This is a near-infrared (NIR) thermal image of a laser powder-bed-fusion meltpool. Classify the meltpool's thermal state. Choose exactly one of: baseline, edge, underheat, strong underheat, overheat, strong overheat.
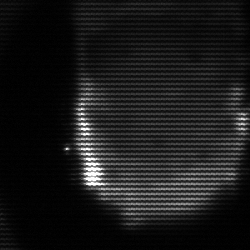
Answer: baseline